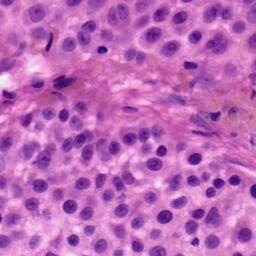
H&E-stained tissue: Skin